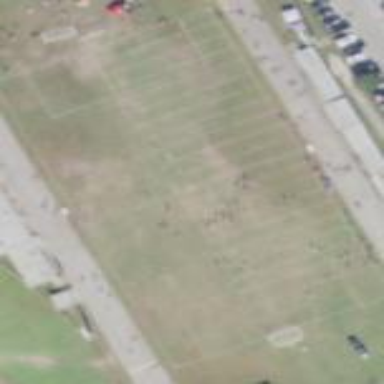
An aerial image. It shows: American football pitch.